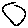
Label: circle